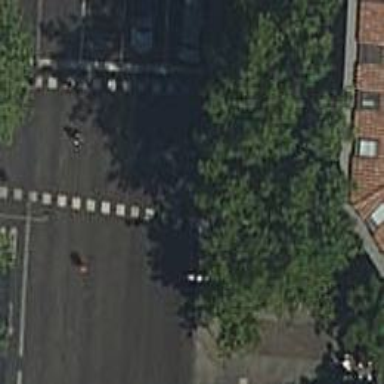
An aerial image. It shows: View of zebra crossing with traffic signals.